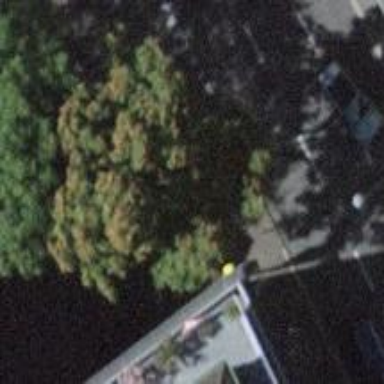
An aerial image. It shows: Red bench.